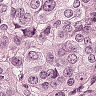
Metastatic tissue present: yes